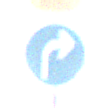
Verkehrszeichen: VorgeschriebeneFahrtrichtungRechts
Zusatzzeichen oben: Stop
Umgebung: Roofed, Urban
Tageszeit: MorningAfternoon
Wetter: PartlyCloudy
Licht: Natural
Jahreszeit: NotSpecified
Kontrast: MediumContrast